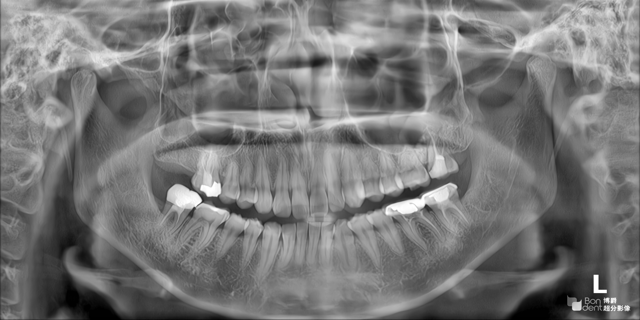
adult